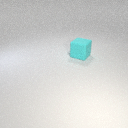
large cyan rubber cube